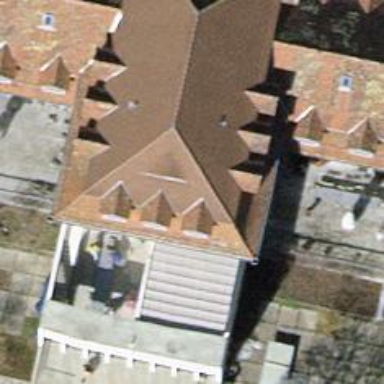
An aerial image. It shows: Hospital building with gabled roof.